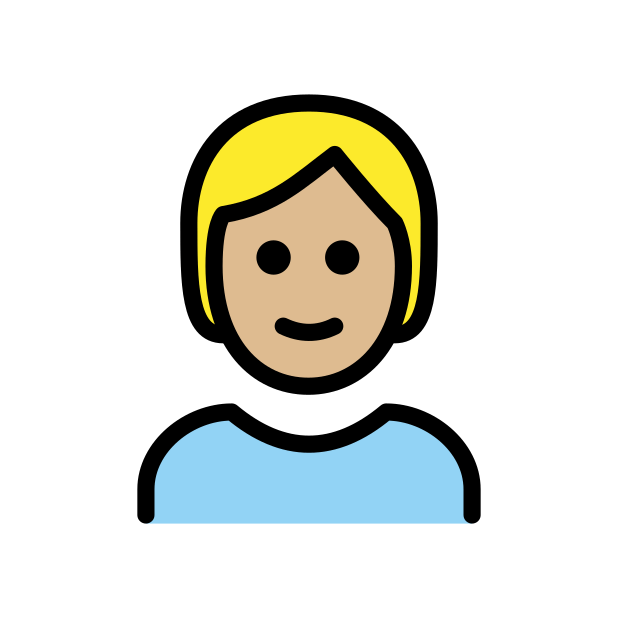
person: medium-light skin tone